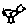
Label: bird